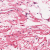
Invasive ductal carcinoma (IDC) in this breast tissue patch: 0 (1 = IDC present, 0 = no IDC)